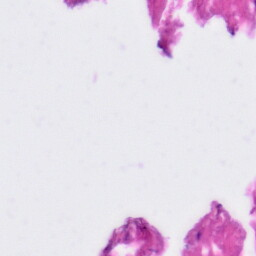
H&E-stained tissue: Tonsil